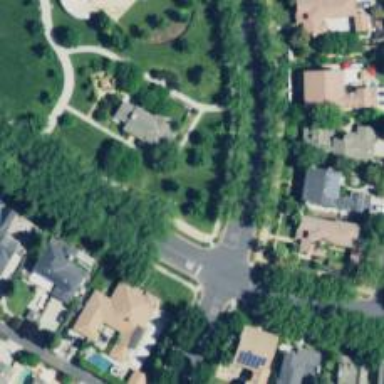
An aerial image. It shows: Neighborhood.